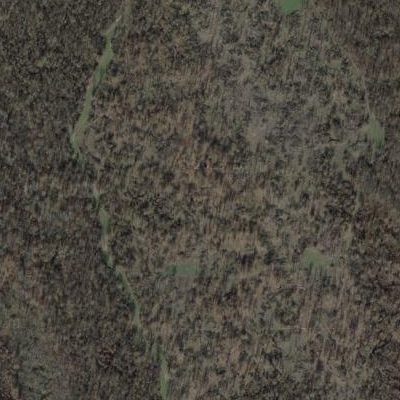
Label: Forest